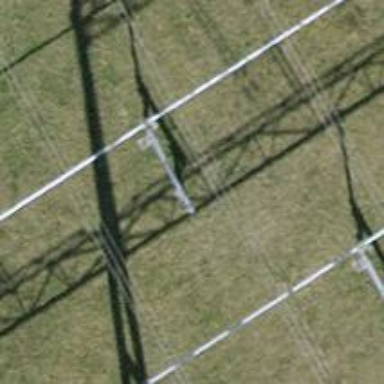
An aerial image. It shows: Power line carrying busbar.